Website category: sports
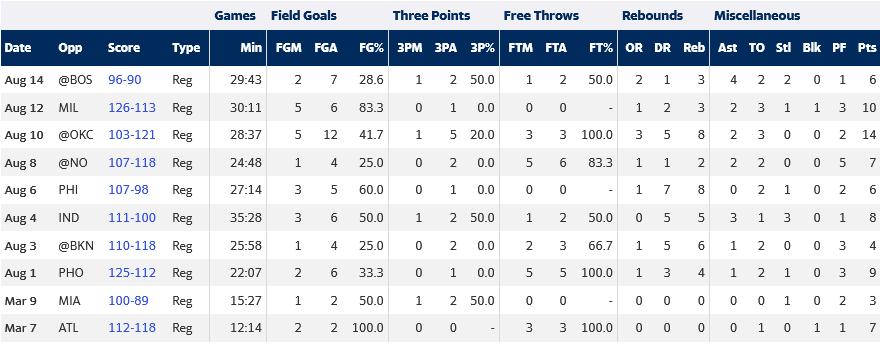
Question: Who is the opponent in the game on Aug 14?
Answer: BOS

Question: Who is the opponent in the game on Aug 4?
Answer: IND

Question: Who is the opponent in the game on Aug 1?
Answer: PHO

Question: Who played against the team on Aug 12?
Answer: MIL

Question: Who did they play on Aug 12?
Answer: MIL

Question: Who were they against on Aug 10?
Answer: OKC

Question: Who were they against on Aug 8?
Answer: NO

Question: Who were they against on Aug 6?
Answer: PHI

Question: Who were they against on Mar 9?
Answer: MIA

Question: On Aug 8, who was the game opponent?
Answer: NO

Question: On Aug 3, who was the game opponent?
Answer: BKN

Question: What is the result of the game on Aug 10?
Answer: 103-121

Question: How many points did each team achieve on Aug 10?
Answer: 103-121

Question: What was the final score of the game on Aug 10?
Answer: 103-121

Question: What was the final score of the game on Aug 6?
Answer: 107-98

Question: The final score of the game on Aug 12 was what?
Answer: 126-113

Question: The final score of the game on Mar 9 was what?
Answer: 100-89

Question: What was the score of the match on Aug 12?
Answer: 126-113

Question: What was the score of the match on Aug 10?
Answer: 103-121

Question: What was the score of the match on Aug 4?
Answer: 111-100

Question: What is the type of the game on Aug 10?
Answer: Reg

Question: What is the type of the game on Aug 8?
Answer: Reg

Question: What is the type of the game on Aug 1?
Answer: Reg

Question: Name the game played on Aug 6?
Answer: Reg

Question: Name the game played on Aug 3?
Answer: Reg

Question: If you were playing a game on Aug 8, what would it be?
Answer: Reg

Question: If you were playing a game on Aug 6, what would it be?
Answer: Reg

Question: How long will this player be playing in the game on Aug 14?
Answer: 29:43

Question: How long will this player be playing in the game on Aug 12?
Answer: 30:11

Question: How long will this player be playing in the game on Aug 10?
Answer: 28:37

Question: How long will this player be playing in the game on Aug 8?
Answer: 24:48

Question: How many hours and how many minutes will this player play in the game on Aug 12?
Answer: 30:11

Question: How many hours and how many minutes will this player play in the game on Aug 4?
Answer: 35:28

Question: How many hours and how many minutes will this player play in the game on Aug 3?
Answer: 25:58

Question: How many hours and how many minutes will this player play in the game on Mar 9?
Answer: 15:27

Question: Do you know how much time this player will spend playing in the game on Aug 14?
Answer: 29:43

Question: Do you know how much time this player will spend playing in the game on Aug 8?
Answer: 24:48

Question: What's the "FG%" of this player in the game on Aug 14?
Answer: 28.6

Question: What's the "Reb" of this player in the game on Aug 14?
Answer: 3

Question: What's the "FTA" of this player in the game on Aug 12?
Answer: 0

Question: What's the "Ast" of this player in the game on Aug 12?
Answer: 2

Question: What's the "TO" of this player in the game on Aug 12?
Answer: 3

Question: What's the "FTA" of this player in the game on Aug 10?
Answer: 3

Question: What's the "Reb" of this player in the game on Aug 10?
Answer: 8

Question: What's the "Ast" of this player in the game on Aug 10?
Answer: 2

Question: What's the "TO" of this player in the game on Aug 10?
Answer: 3

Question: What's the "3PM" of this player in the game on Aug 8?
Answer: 0

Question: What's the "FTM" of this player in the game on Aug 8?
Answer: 5

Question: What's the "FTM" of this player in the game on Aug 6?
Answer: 0

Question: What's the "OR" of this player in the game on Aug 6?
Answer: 1

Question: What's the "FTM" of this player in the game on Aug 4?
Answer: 1

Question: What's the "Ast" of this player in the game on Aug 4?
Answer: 3

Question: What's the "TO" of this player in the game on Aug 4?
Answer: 1

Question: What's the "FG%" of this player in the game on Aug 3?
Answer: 25.0

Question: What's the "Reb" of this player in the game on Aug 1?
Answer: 4

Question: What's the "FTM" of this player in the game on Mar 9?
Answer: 0

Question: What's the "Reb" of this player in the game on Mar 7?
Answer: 0

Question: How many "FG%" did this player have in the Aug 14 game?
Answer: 28.6

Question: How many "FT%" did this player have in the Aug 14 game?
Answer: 50.0

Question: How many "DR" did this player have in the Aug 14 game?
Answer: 1

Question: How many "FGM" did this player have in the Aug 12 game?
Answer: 5

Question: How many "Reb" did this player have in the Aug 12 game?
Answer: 3

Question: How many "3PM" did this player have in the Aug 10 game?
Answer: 1

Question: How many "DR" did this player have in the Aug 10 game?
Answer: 5